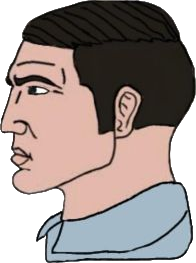
Label: 4_Yes_Chad